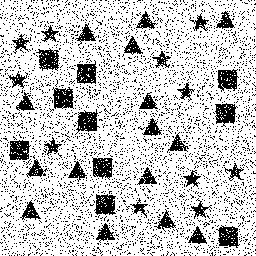
Squares: 10
Triangles: 15
Stars: 11
Total shapes: 36